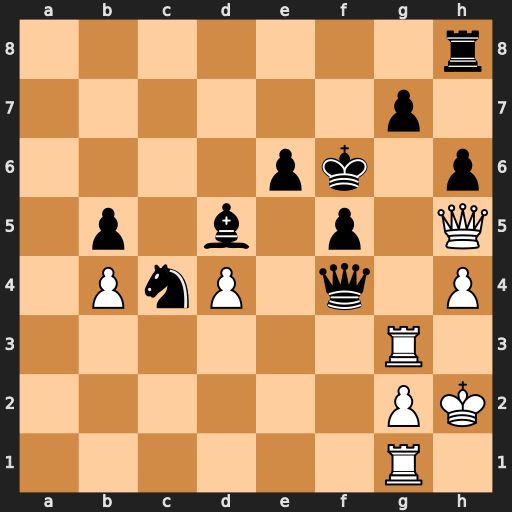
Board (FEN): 7r/6p1/4pk1p/1p1b1p1Q/1PnP1q1P/6R1/6PK/6R1
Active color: w
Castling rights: -
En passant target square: -
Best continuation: Qg6+ Ke7 Qxg7+ Kd6 Qxh8